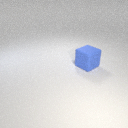
large blue rubber cube